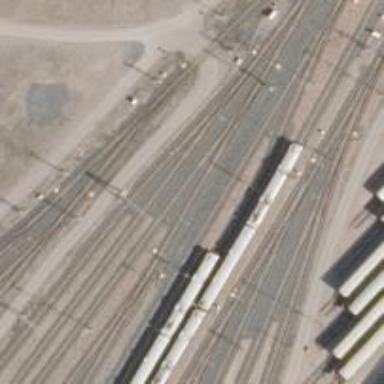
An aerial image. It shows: Rail yard with electrified contact lines for railway operations.